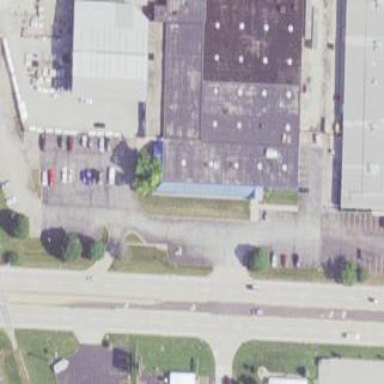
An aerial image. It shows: Commercial building.